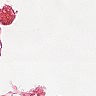
Metastatic tissue present: no